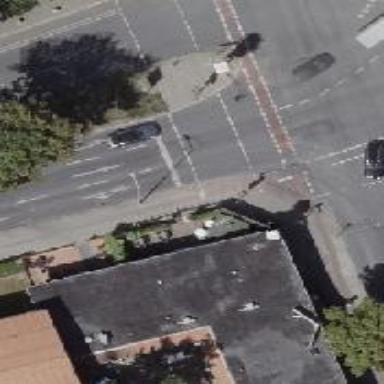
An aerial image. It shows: Secondary road with asphalt surface. There is cycle track on the right side of the road.